Question: I just can't get my head straight about this one. I'm currently building a rather large-scale application on Android. I've run in to a couple of problems regarding security and authentication though...
## The Scenario:
I have an application that's making calls through HTTP (will implement SSL later) to a server running PHP and MySQL. Of course i want to use the existing user-database, so migration to another DB is not a solution..
I've managed to create the "register users via Android to the server"-functionality.
I've also made a working login, BUT this is where the problems start.
As users in the Android application I'am working on adds, edits, deletes and sync stuff on the server via/to the application, things get rather complicated. A little too complicated for me it seems :)
## Problems:
1. As I get the result from my server-side login and pass it from the server to Android via JSON, the connection dies and server-side I 'aint logged-on (sessions dies) whereas on the phone I'am. How can I make the log-on persistent both on the server and in Android without the need to log-on again? So that subsequent calls from Android to the server is made with the same user, still authenticated. I.e. I want sort of a one-time login ('till I logout) like in the Spotify-app (and many others).
2. If I've understood things right, implementing SSL correct makes it possible to send passwords in clear text to the server without the need to hash them first. Is this correct?
I just can't stop thinking about the fact that a MIM-attack would compromise any unique id I send from Android to the server. My first thought was to have the UID on the Android device as a "key" to the server after a successful log-on. But if that key gets in the wrong hands, the user associated with that UID will be compromised. I've looked at the AccountManager on Android but it seems rather over-kill in my case.
If someone could supply examples or at least guidelines, I'd be much grateful!
Thanks in advace!
## ADDED SOLUTION DIAGRAM AFTER EDIT

Notice that this diagram shows the first start of the application. Later startups will NOT show the Login / Register form, but use the DUT instead.
// Alexander
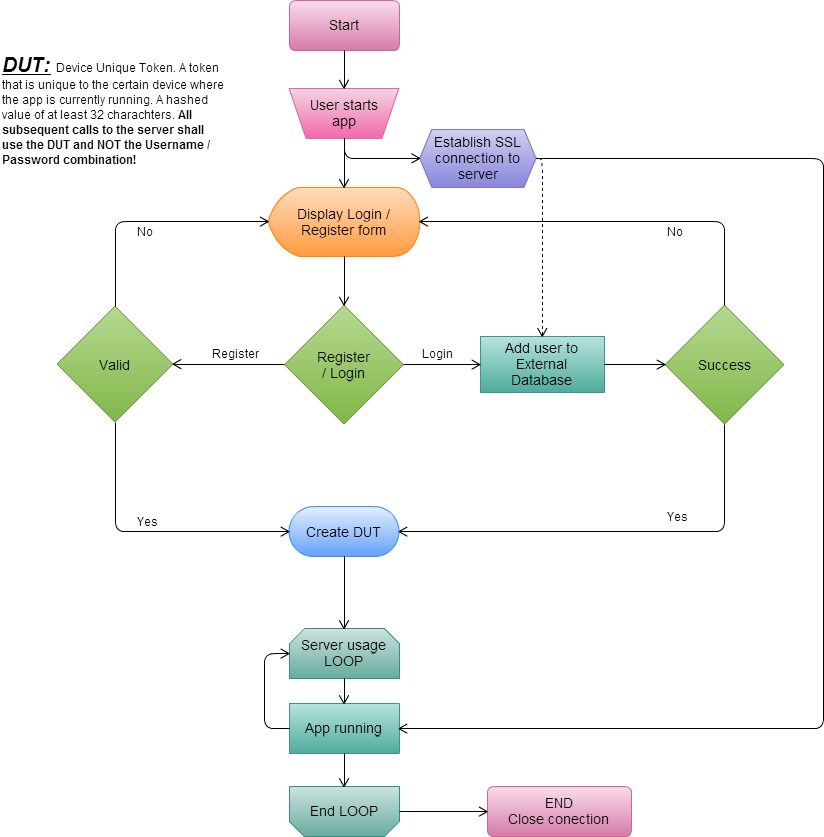
Answer: Issue some form of a short-lived authentication token to Android apps. They would need to pass it in every request, and you will check it your Web app. Breaking the connection doesn't end the session, if it does, you have bug in your Web app: fix it. In Android, as long as you are using the same HttpClient instance, it will continue to use the same session, nothing special is needed.
Whatever you do, implementing SSL, do it .